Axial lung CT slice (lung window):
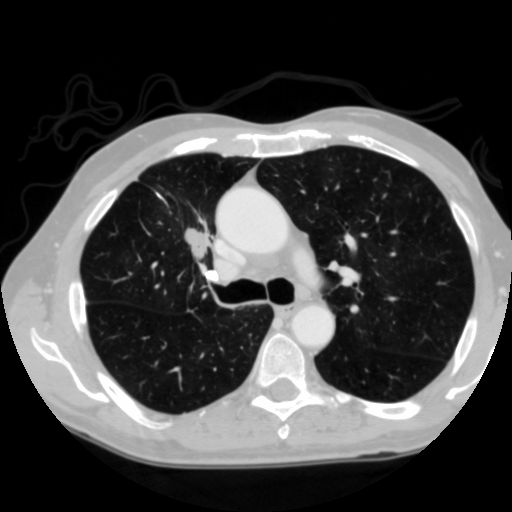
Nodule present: no